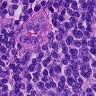
Metastatic tissue present: no